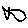
Label: fish